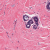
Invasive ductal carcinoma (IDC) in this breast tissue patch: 0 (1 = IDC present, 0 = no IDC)